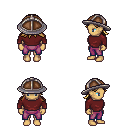
a pixel art fantasy rpg character, female body template, human, tanned skin, maroon long-sleeve shirt, magenta pants, blonde loose hair, chain helm, four views (front, back, left, right), 2x2 character sprite sheet, small pixel art, hard edges, no anti-aliasing